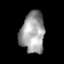
Tissue: skin
Cell type: Epithelial cells
Senescence score: 0.1957
Nuclear area (px): 966
Mean DAPI intensity: 158.508